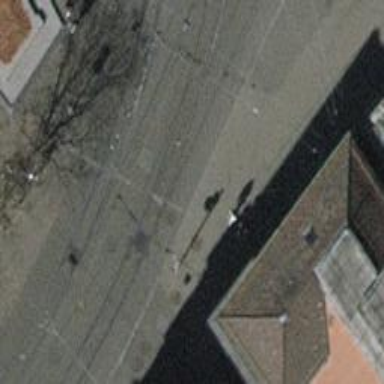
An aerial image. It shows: Residential road with asphalt surface. There is separate sidewalk and embedded tram rails nearby.